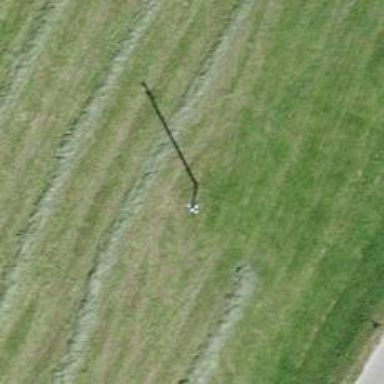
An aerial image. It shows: Power pole.